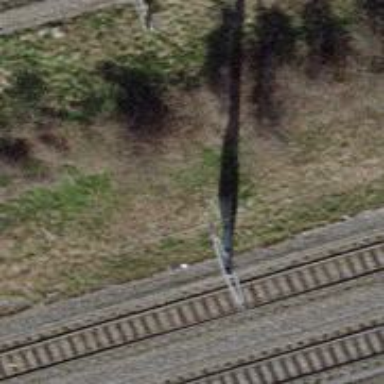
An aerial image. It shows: Power pole.